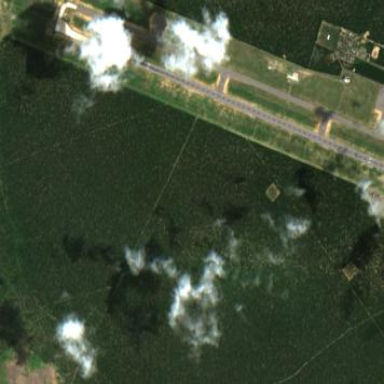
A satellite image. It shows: Area designated as runway within airport.